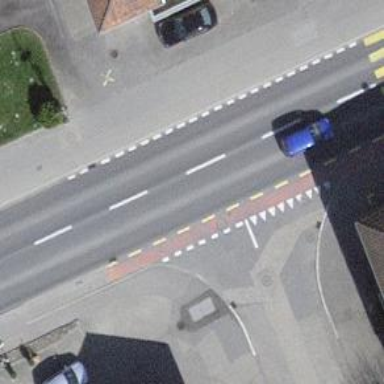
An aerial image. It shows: Cycleway.